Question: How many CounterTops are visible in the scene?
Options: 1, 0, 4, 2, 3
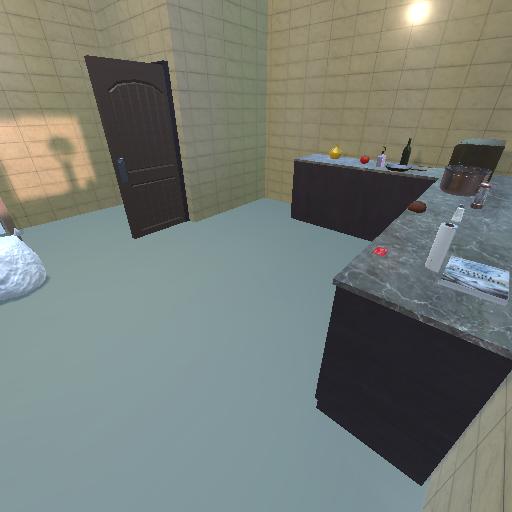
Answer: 1